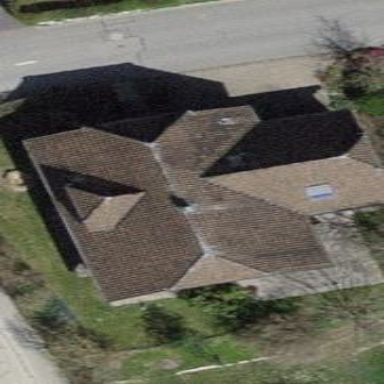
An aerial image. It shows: Building with tile roof.